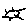
Label: sun